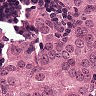
Metastatic tissue present: yes